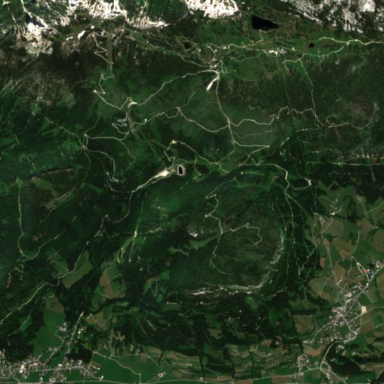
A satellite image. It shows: Area designated for winter sports.